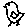
Label: bird